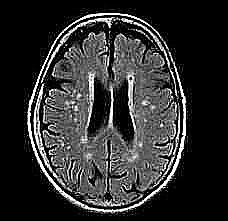
Label: notumor